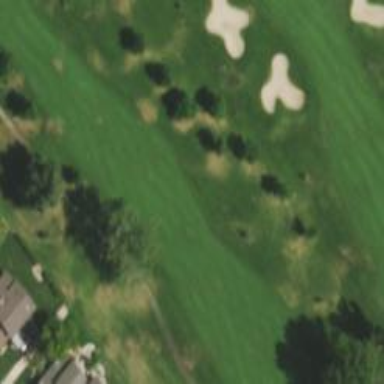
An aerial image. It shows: View of golf hole.